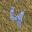
Label: 4